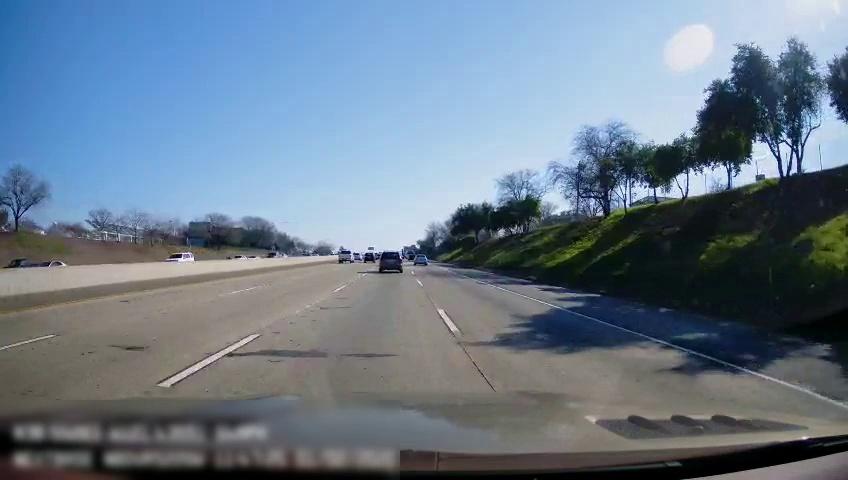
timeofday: Day
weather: Sunny
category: Drivable Space
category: Vehicles | SUV
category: Vehicles | SUV
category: Vehicles | Car
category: Vehicles | Truck
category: Vehicles | SUV
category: Vehicles | SUV
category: Vehicles | Car
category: Vehicles | SUV
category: Lanes | Alternate Lane
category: Lanes | Alternate Lane
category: Lanes | Alternate Lane
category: Lanes | Alternate Lane
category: Lanes | Current Lane